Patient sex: F
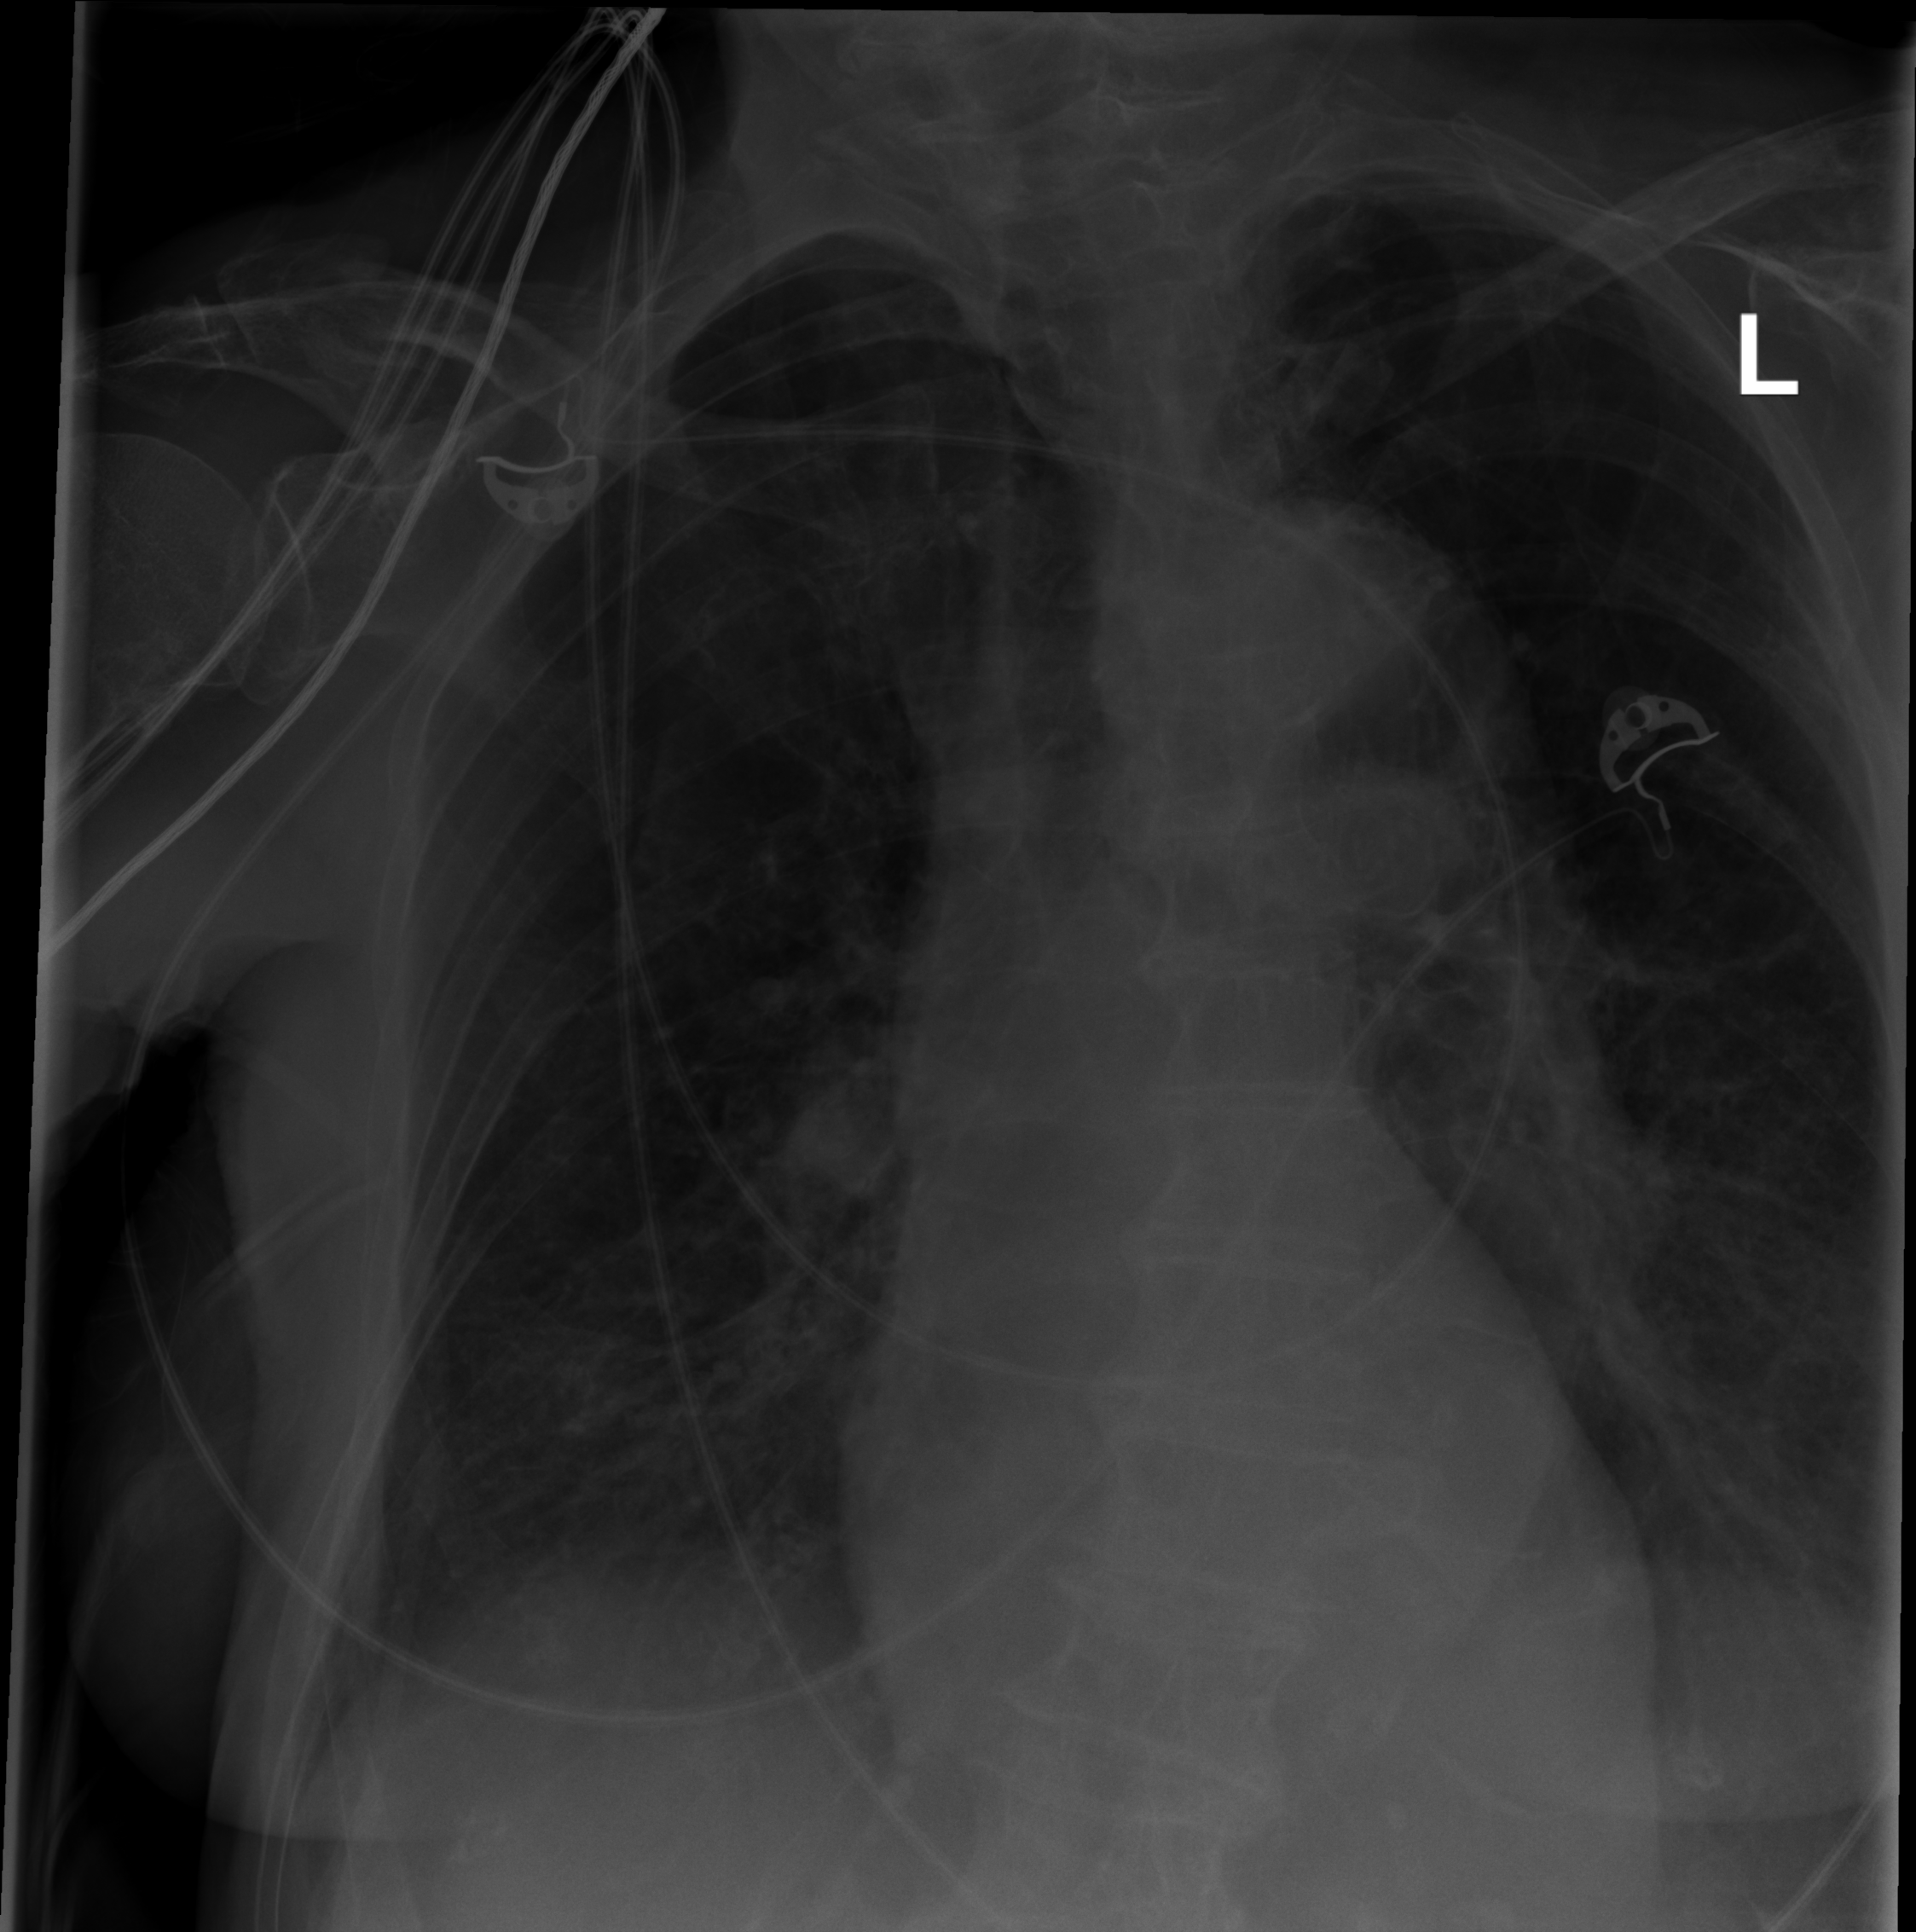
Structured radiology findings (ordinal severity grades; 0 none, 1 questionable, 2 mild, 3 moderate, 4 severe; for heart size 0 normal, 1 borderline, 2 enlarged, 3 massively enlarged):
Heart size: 1
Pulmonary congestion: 2
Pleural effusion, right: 1
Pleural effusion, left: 0
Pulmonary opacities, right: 0
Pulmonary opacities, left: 1
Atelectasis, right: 2
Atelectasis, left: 2